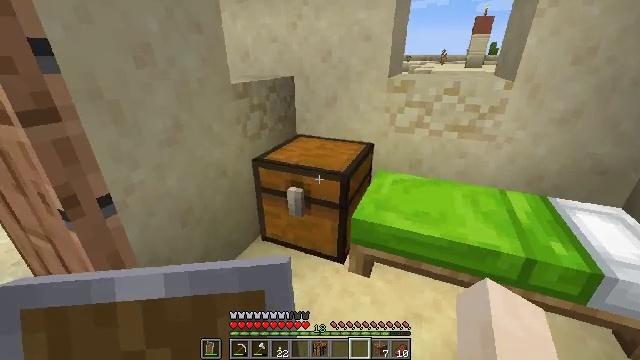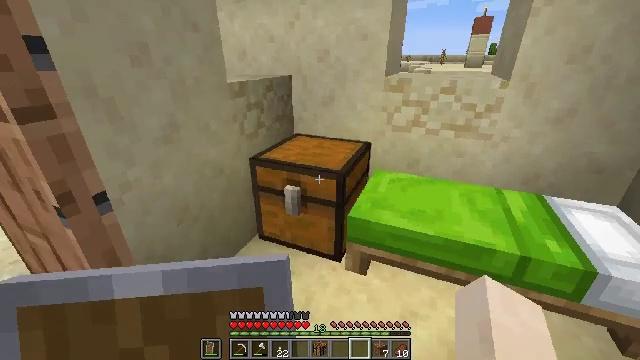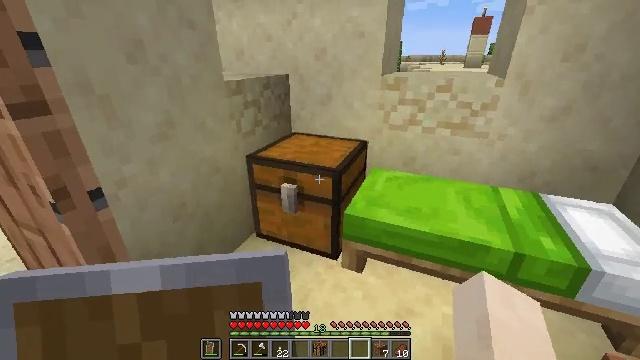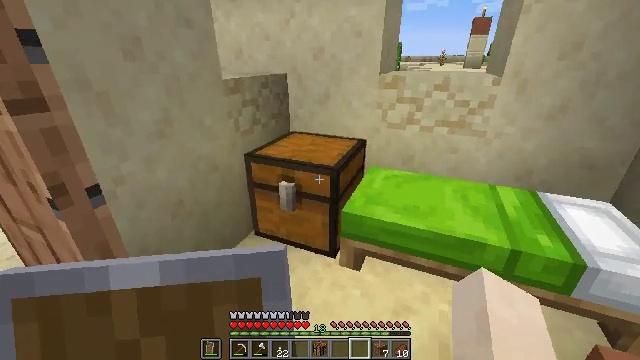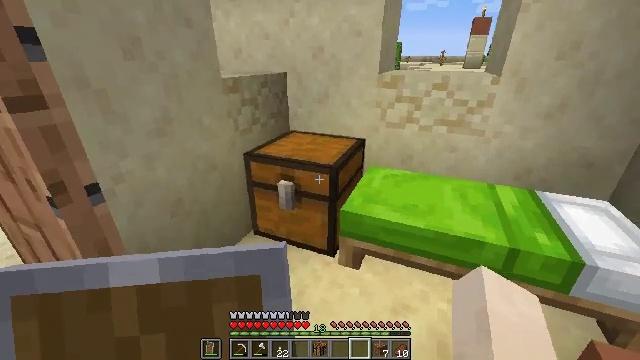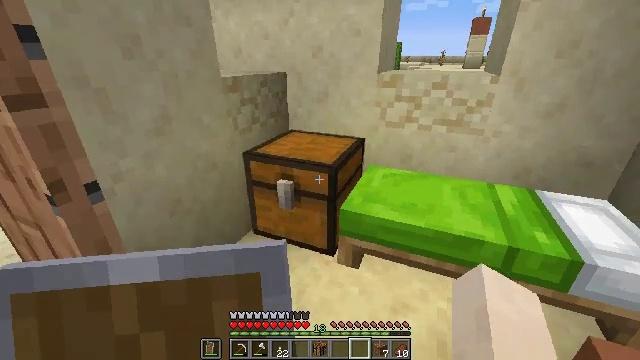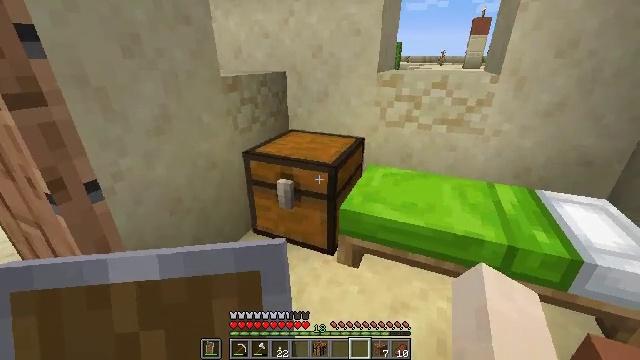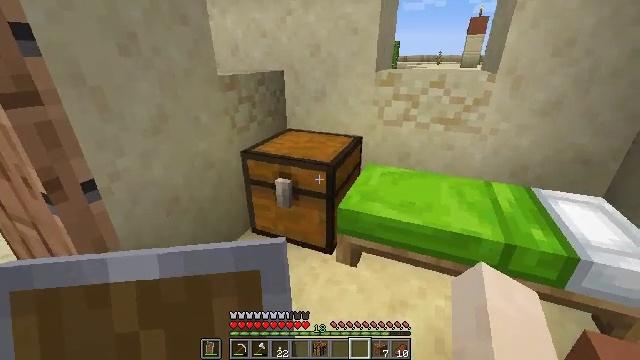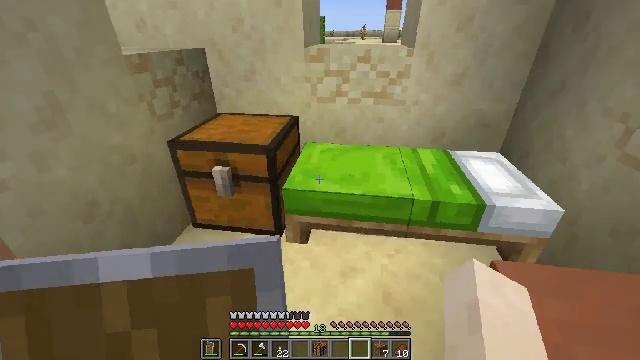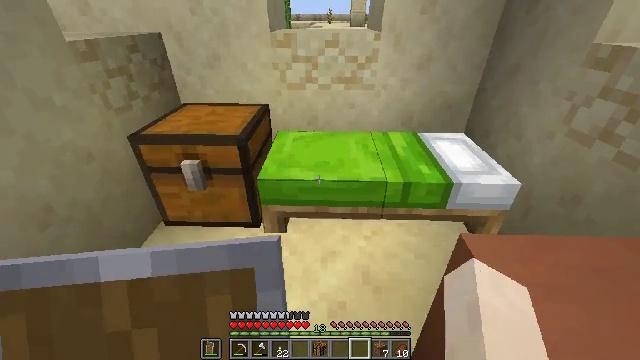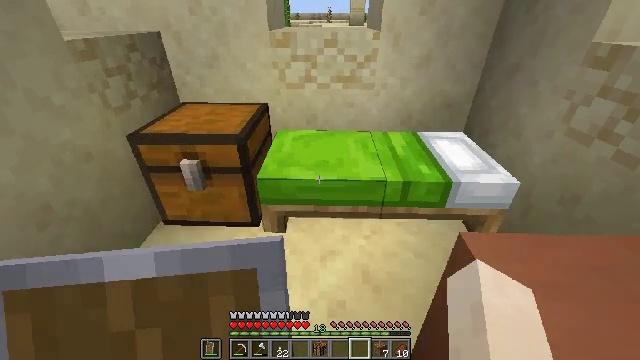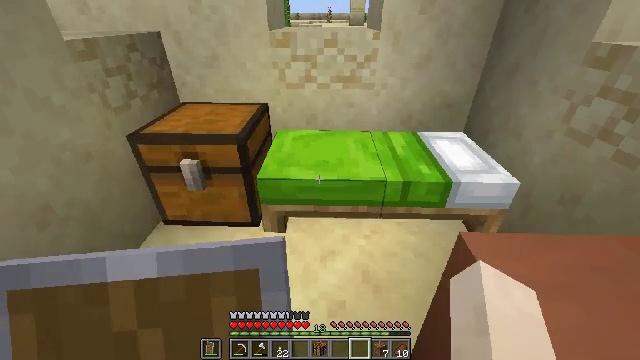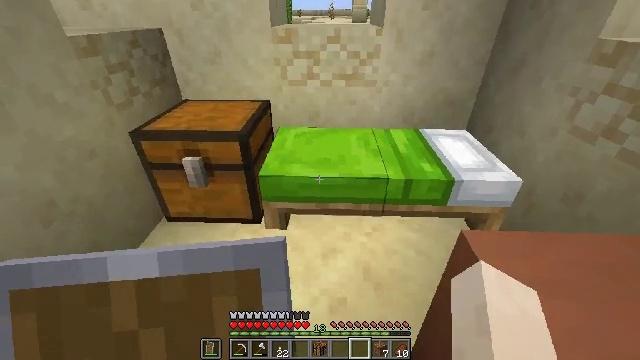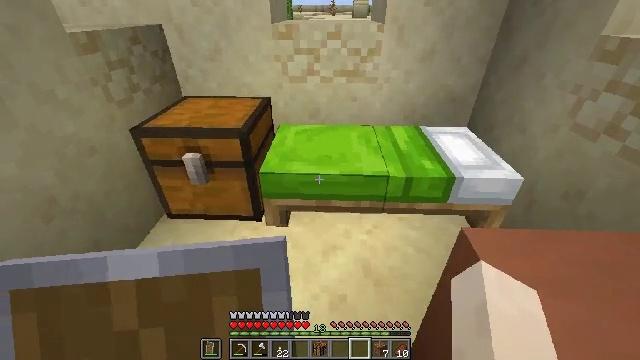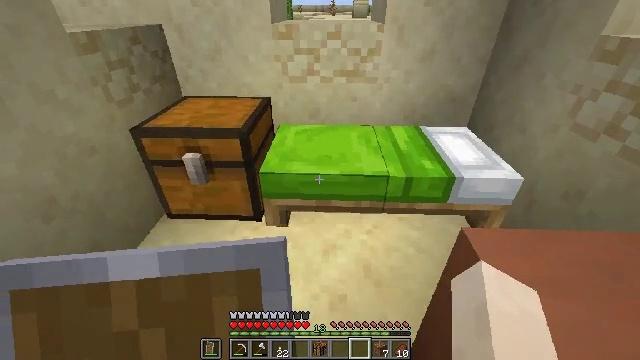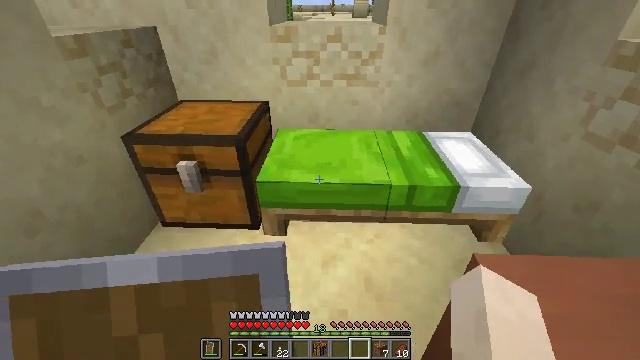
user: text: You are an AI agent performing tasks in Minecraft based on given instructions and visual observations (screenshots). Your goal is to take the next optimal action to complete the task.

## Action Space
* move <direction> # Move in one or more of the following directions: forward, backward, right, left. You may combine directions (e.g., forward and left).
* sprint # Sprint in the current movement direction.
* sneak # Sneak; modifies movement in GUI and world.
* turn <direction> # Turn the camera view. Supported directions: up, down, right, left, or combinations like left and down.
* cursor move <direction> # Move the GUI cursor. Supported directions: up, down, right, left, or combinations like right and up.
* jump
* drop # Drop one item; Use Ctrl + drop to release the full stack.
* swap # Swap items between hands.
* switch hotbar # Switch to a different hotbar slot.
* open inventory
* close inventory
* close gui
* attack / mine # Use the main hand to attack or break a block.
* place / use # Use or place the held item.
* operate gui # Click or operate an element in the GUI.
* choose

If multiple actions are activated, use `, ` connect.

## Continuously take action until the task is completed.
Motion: motion action
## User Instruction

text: Get the lime bed back into inventory.
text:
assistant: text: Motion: no_op
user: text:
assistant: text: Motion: no_op
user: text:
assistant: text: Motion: no_op
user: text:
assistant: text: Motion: no_op
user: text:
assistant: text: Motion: no_op
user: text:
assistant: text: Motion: no_op
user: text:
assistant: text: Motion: no_op
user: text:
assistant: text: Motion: turn right and down
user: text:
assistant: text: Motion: turn right and down
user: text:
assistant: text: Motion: no_op
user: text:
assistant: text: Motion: no_op
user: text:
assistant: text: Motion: no_op
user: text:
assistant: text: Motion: no_op
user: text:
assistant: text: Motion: no_op
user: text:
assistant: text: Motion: move forward
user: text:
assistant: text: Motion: move forward, turn right
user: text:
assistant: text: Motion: move forward, turn right
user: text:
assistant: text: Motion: move forward, turn right
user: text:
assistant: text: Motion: turn right
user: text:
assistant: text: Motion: turn right and down
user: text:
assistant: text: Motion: turn right
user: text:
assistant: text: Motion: no_op
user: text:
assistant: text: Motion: turn right
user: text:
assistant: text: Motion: no_op
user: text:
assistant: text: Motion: move right
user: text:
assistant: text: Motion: move right
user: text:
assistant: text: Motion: move right, turn left
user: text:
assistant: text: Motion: move right, turn left
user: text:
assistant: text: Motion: move right
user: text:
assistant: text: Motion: move forward and move right, turn left